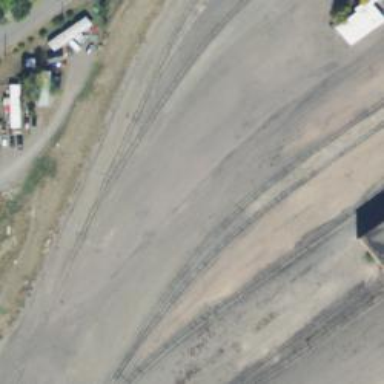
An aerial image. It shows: Abandoned railway.